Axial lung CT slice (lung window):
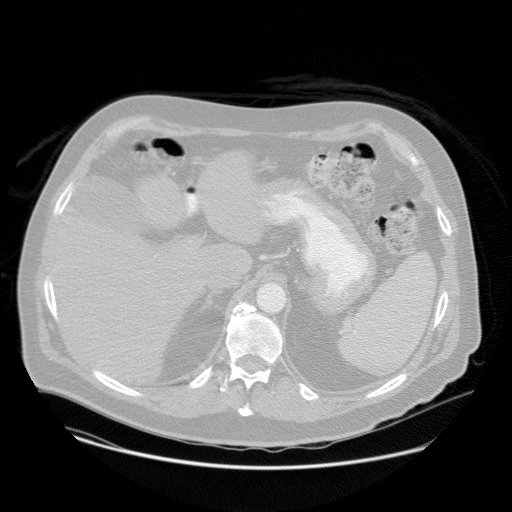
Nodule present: no